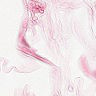
Metastatic tissue present: no